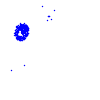
Particle: electron